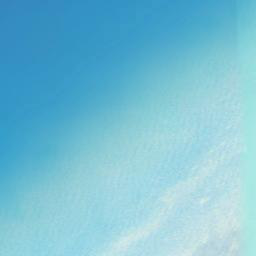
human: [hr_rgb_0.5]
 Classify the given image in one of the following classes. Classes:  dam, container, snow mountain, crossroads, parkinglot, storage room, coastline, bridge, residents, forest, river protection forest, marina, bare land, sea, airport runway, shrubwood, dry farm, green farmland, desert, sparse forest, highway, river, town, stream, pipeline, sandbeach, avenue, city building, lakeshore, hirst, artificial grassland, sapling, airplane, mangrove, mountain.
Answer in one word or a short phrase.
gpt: sea